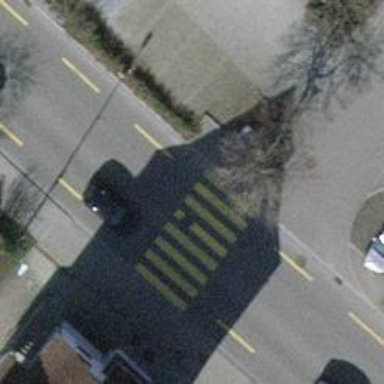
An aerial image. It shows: Uncontrolled crossing on the road.